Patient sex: M
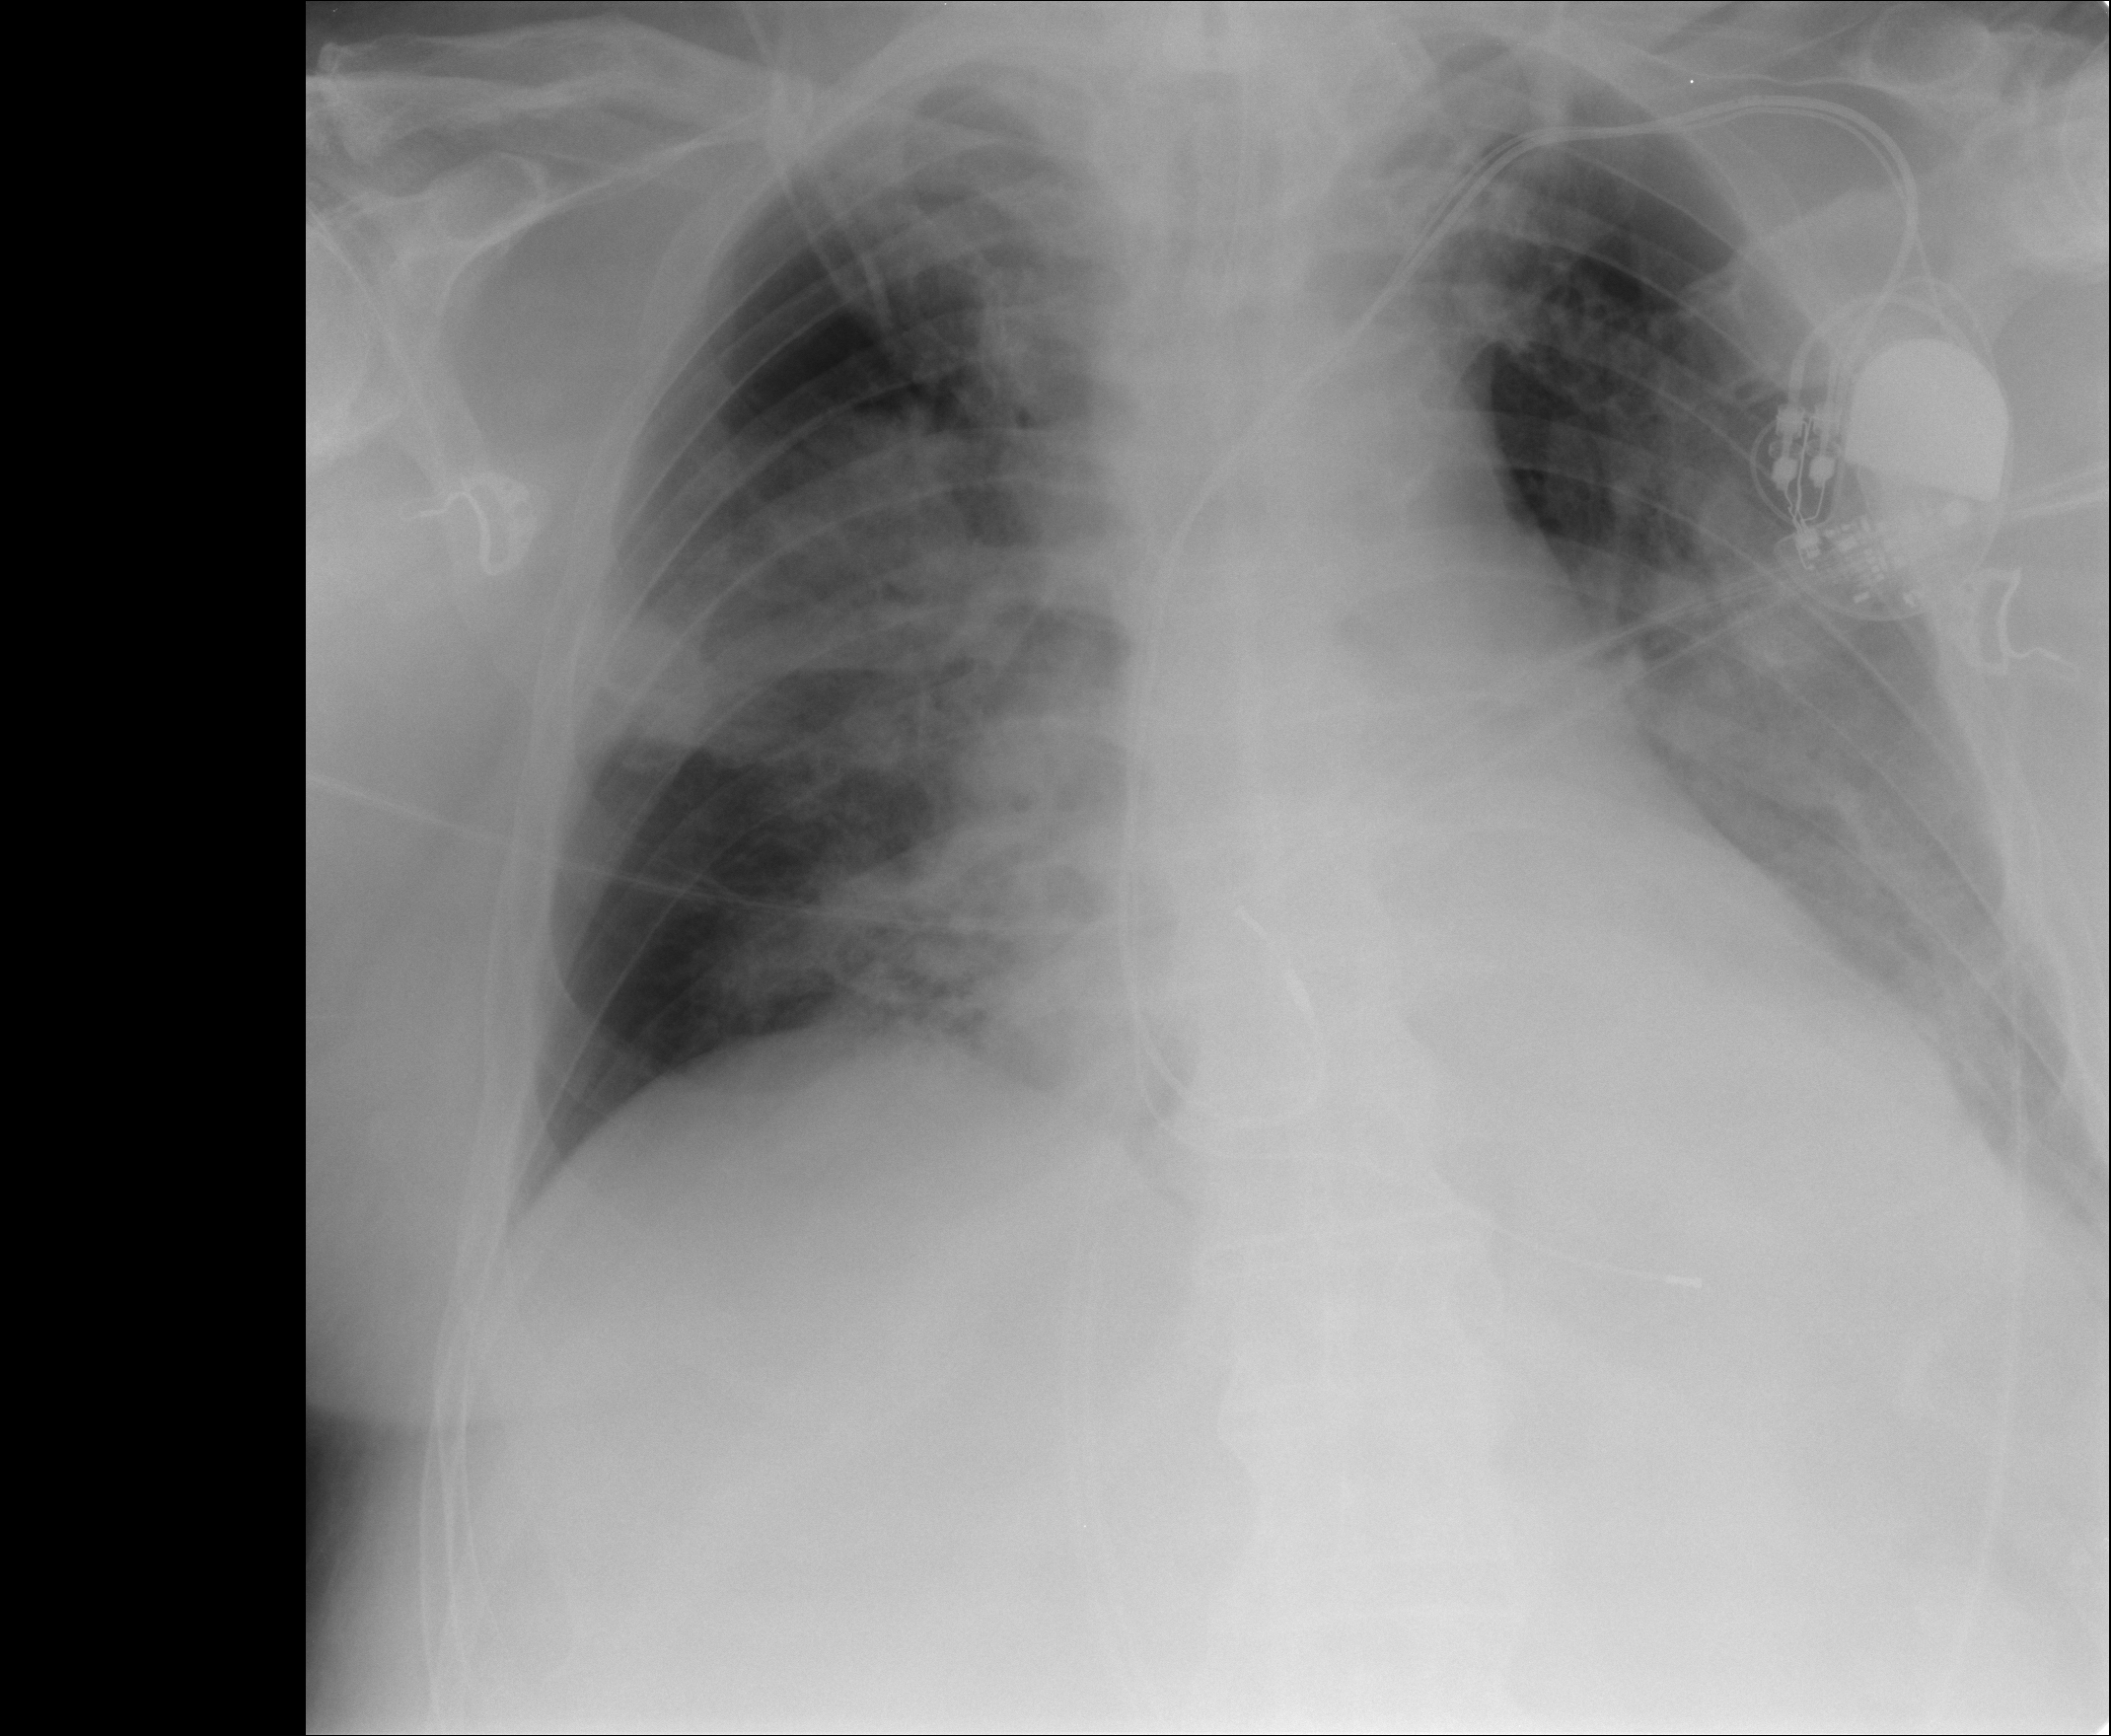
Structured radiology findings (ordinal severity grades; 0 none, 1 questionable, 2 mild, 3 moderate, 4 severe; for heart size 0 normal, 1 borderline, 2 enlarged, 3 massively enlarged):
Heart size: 0
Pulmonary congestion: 0
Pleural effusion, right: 0
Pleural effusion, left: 0
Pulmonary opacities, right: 2
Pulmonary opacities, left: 3
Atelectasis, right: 0
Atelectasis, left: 0